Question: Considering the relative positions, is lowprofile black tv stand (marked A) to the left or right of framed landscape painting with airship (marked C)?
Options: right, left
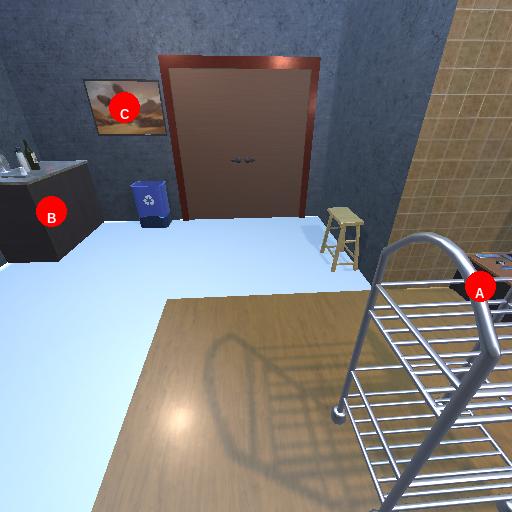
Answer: right